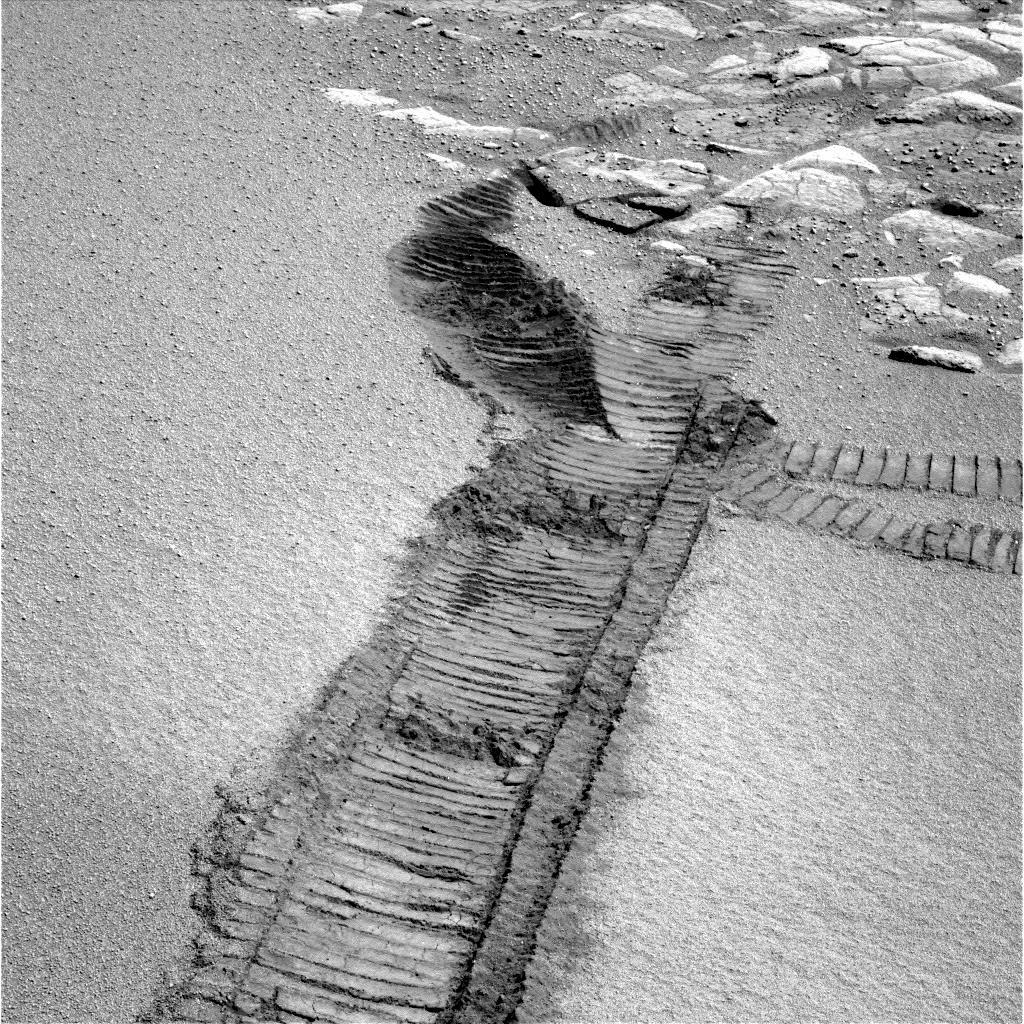
Terrain classes present: Bedrock, Gravel / Sand / Soil, Track